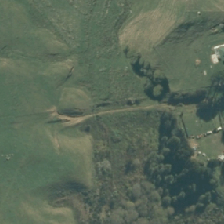
Land cover: herbaceous_freshwater_vege